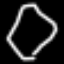
Label: diamond